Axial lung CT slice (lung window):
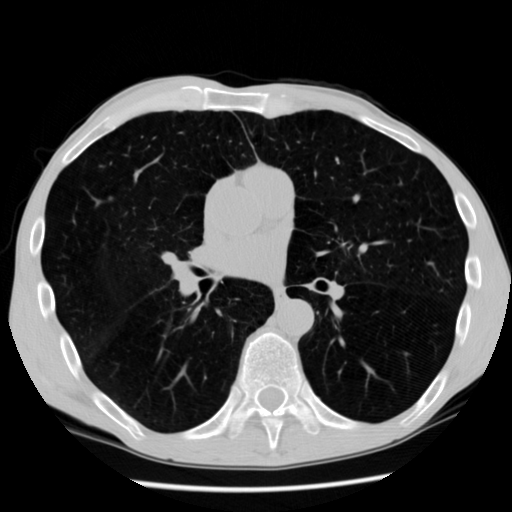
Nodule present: no